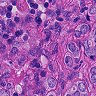
Metastatic tissue present: yes